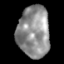
Tissue: skin
Cell type: Epithelial cells
Senescence score: 0.2455
Nuclear area (px): 1615
Mean DAPI intensity: 143.319